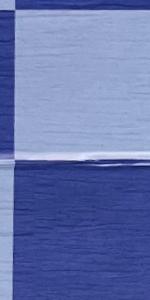
Label: Empty